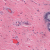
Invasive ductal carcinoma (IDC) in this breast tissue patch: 0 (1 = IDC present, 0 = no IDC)